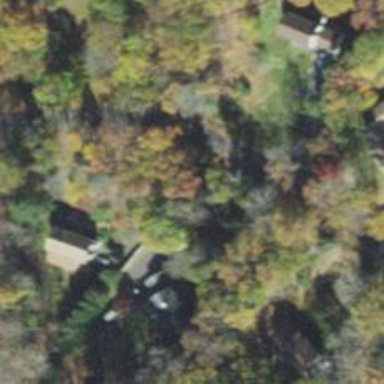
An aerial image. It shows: Driveway.